Interaction volume radius: 5 \u00c5
Interaction volume height: 25 \u00c5
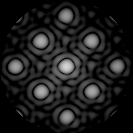
Disorder parameter: 0.05902